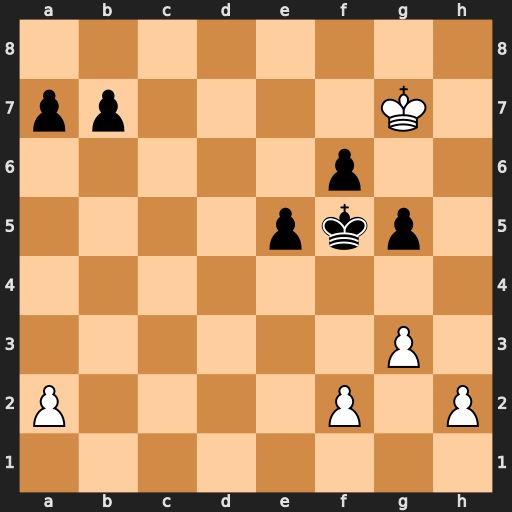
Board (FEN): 8/pp4K1/5p2/4pkp1/8/6P1/P4P1P/8
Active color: w
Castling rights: -
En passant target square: -
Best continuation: h4 gxh4 gxh4 Kg4 Kxf6 e4 Ke5